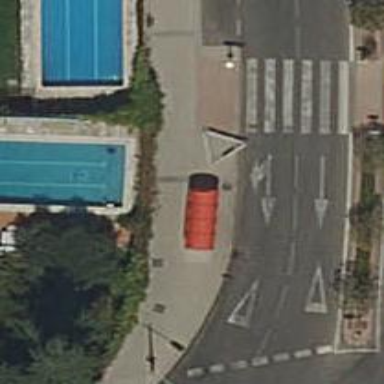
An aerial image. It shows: Bus stop with platform for public transport.